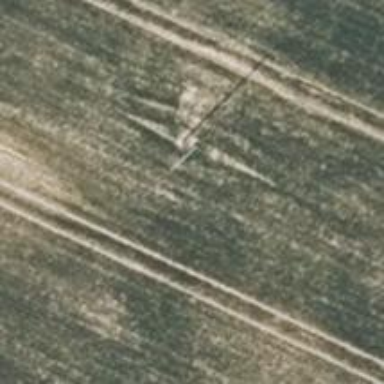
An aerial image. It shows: Power pole.